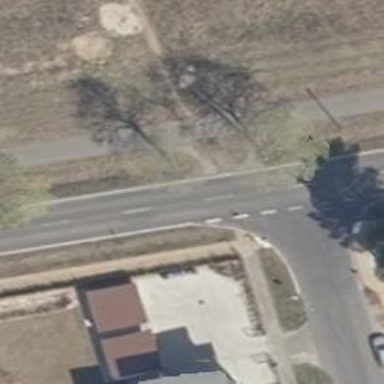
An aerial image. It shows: Secondary road with asphalt surface and separate sidewalks on both sides.